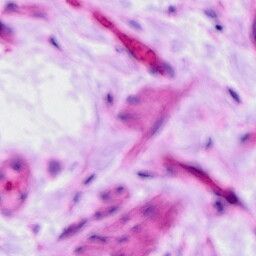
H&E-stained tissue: Ovarian